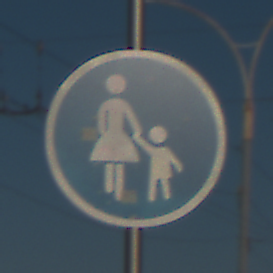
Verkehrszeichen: Gehweg
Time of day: MorningAfternoon
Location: Outdoor (Urban)
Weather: Clear
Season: NotSpecified
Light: Natural